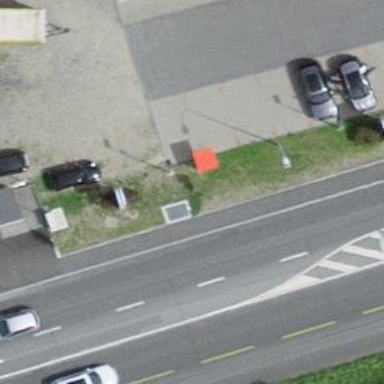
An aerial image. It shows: Charging station.